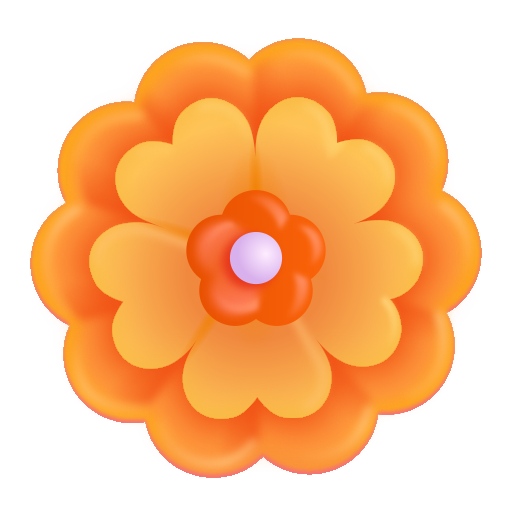
rosette color